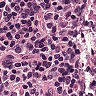
Metastatic tissue present: no